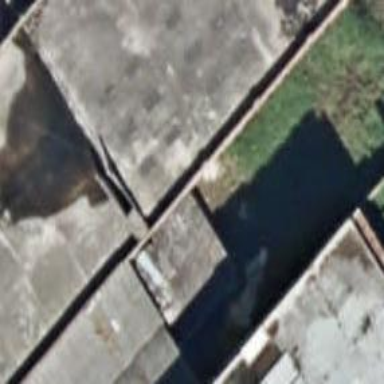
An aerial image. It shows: Warehouse building.